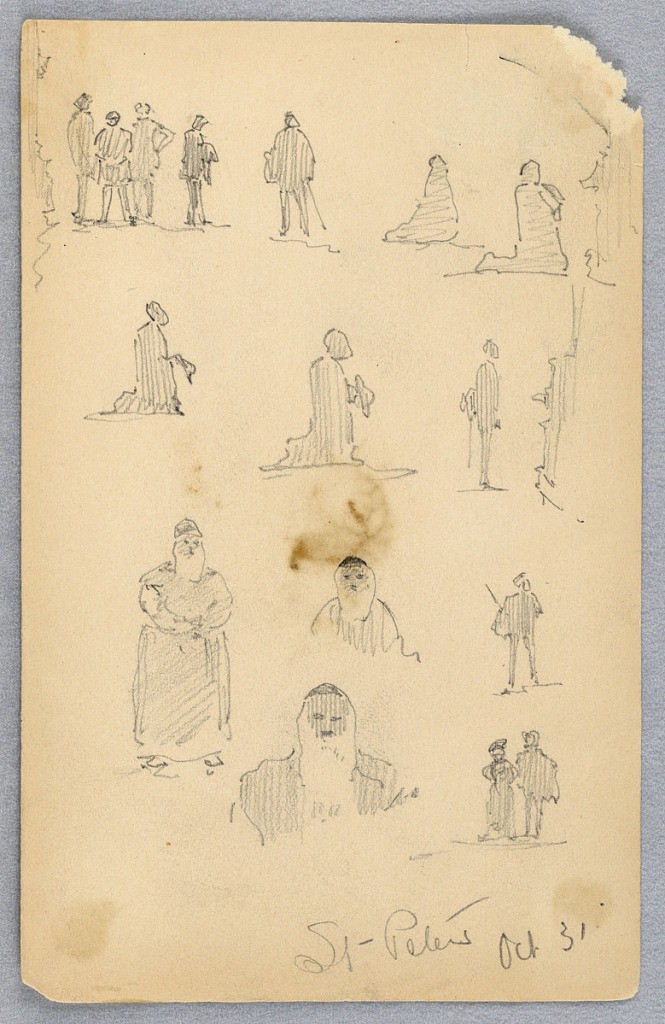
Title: Figure Sketches at St. Peter’s
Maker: Arnold William Brunner, American, 1857–1925
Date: ca. 1883
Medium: Graphite on cream paper
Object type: Drawing
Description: Men standing, a dew kneeling upper right and center.